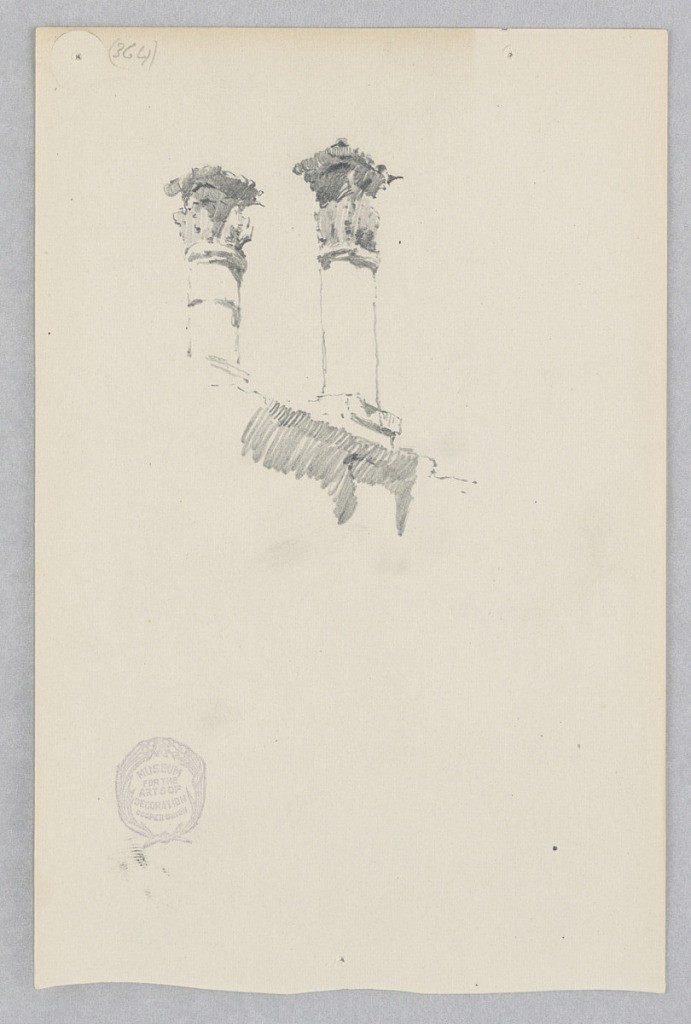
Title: Chimney
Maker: Robert Frederick Blum, American, 1857–1903
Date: n.d.
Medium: Graphite on wove paper
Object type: Drawing
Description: Sketch of a chimney.